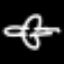
Label: airplane